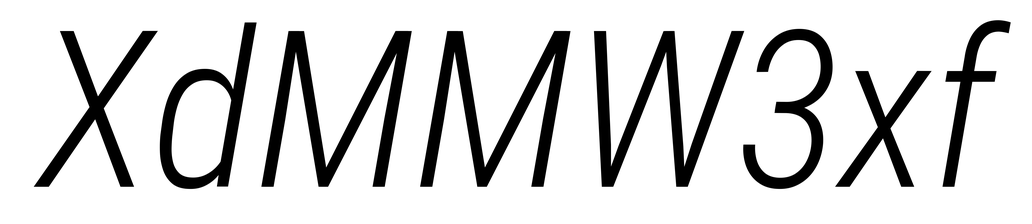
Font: Roboto-Italic_Condensed_Light_Italic